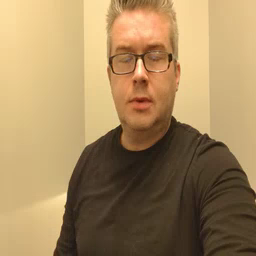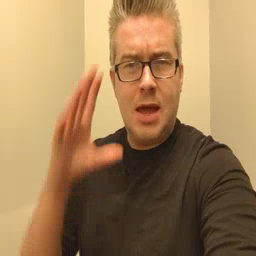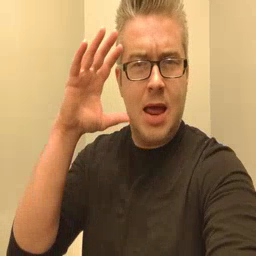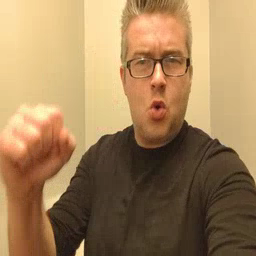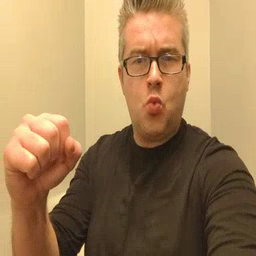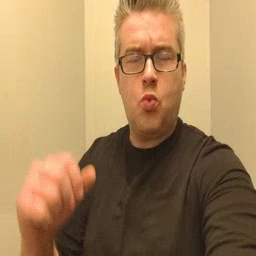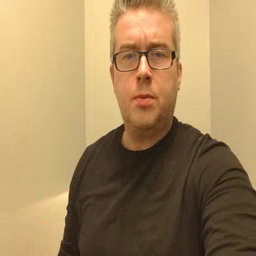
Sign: loud